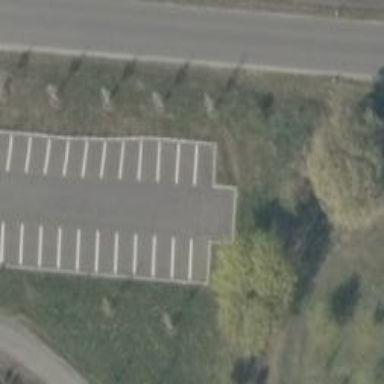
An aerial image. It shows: Road serving as parking aisle.